Question: When I link to a picture from firebase, it throws an error for every picture in the file:
'''
ArgumentError (Invalid argument(s): Invalid internet address firebasestorage.googleapis.com)
'''

Before it's works.
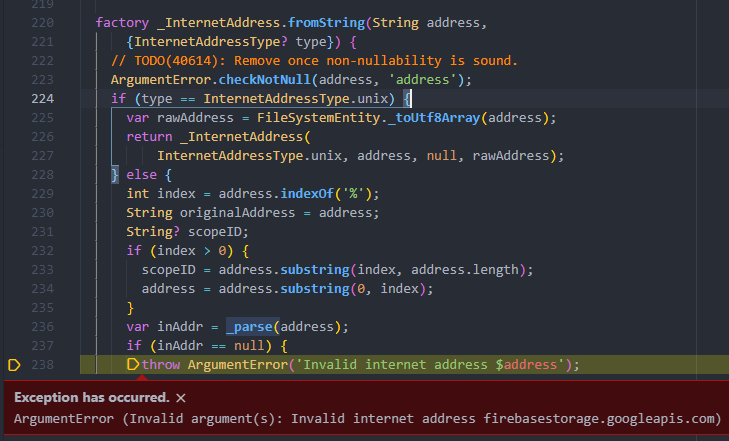
Answer: It was a Flutter bug and It's fixed in version "2.5.3". just use the "Flutter upgrade" command in terminal